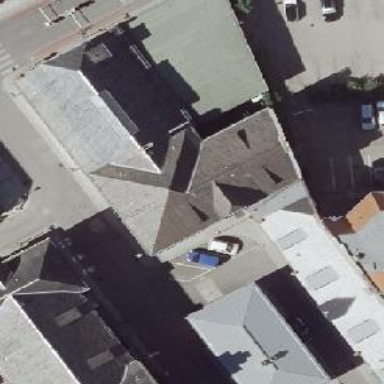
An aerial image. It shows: Building with ridged roof.